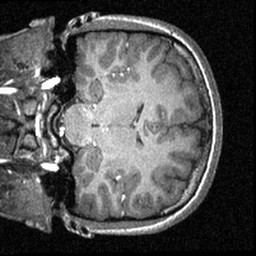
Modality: T1w
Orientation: coronal
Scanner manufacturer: siemens
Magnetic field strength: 3 T
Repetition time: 1.57 s
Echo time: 0.00304 s